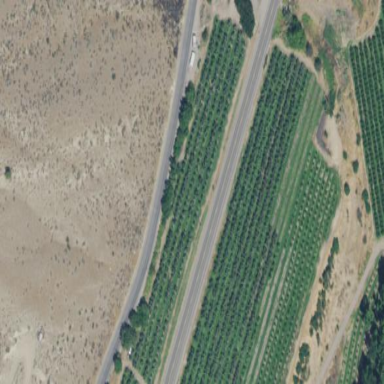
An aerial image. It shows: Orchard.